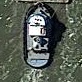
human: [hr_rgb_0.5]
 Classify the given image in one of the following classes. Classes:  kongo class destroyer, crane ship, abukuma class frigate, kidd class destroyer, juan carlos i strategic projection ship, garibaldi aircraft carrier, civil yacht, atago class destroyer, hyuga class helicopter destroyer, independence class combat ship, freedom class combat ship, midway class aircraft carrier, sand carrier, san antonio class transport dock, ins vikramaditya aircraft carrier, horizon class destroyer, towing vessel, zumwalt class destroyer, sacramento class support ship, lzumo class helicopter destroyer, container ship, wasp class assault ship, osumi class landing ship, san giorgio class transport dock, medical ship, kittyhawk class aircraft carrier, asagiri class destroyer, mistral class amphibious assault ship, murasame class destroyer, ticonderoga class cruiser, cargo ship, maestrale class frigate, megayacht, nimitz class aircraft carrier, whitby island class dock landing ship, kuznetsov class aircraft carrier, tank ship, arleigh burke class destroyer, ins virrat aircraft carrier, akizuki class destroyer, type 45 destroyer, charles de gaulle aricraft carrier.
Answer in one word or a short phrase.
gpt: Towing vessel